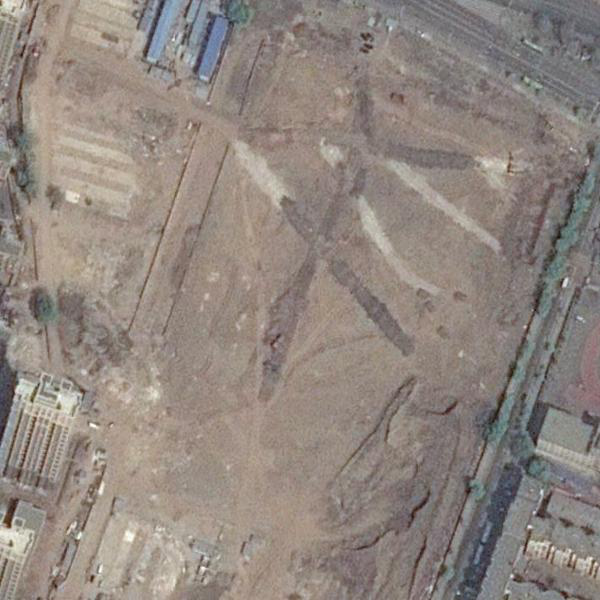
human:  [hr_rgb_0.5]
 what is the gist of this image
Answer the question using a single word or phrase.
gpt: bare land